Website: macys
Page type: payment
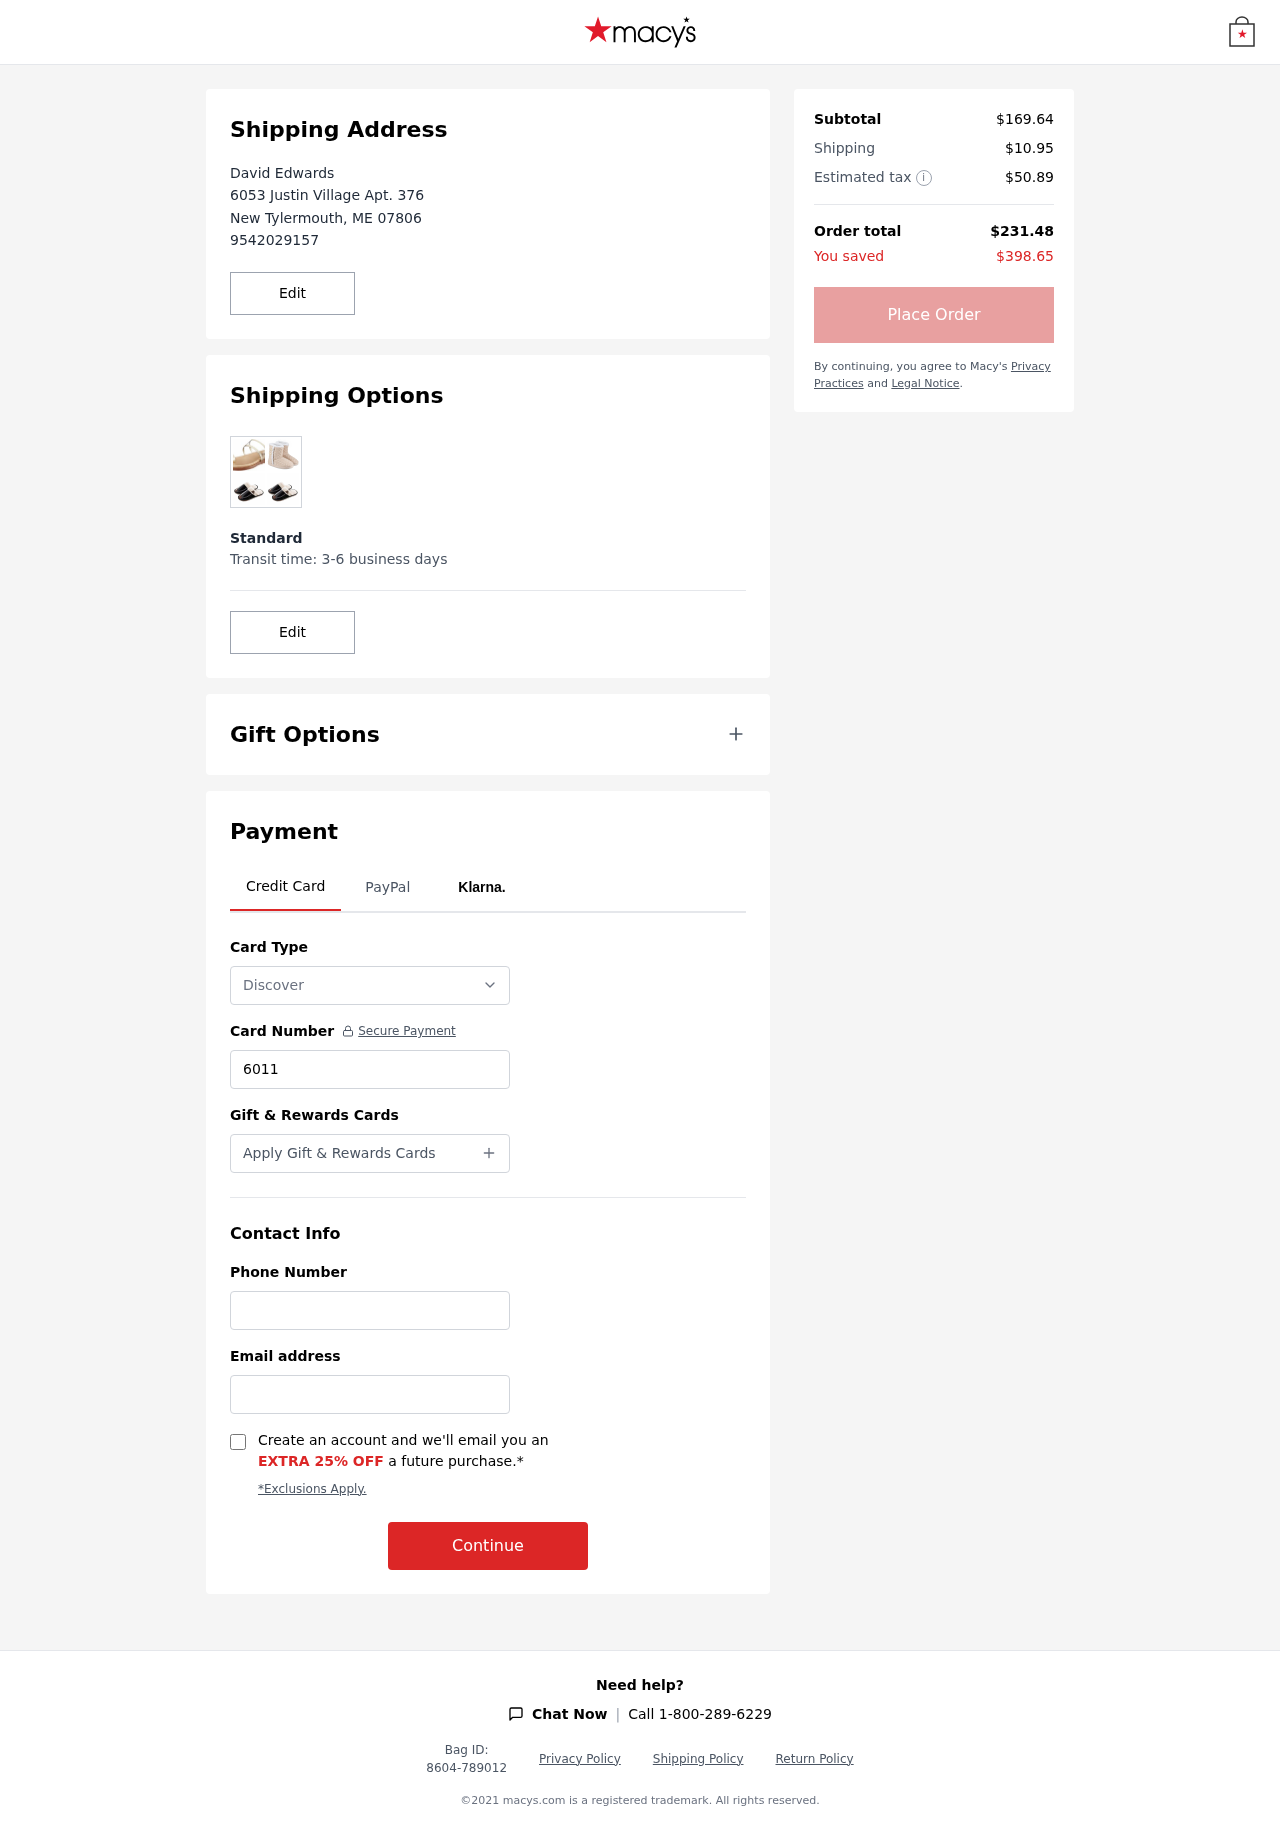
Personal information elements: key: PII_CARD_NUMBER
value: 6011 9886 9980 7418
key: PII_CARD_TYPE
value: Discover
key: PII_CITY
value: New Tylermouth
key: PII_EMAIL
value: davidedwards@hotmail.com
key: PII_FULLNAME
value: David Edwards
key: PII_PHONE
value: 9542029157
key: PII_PHONE_ALT
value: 9208549749
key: PII_POSTCODE
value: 07806
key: PII_STATE_ABBR
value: ME
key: PII_STREET
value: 6053 Justin Village Apt. 376
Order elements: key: ORDER_SUBTOTAL
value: $169.64
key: ORDER_SHIPPING_COST
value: $10.95
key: ORDER_TAX
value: $50.89
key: ORDER_TOTAL
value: $231.48
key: ORDER_SAVINGS
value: $398.65